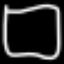
Label: square